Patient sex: M
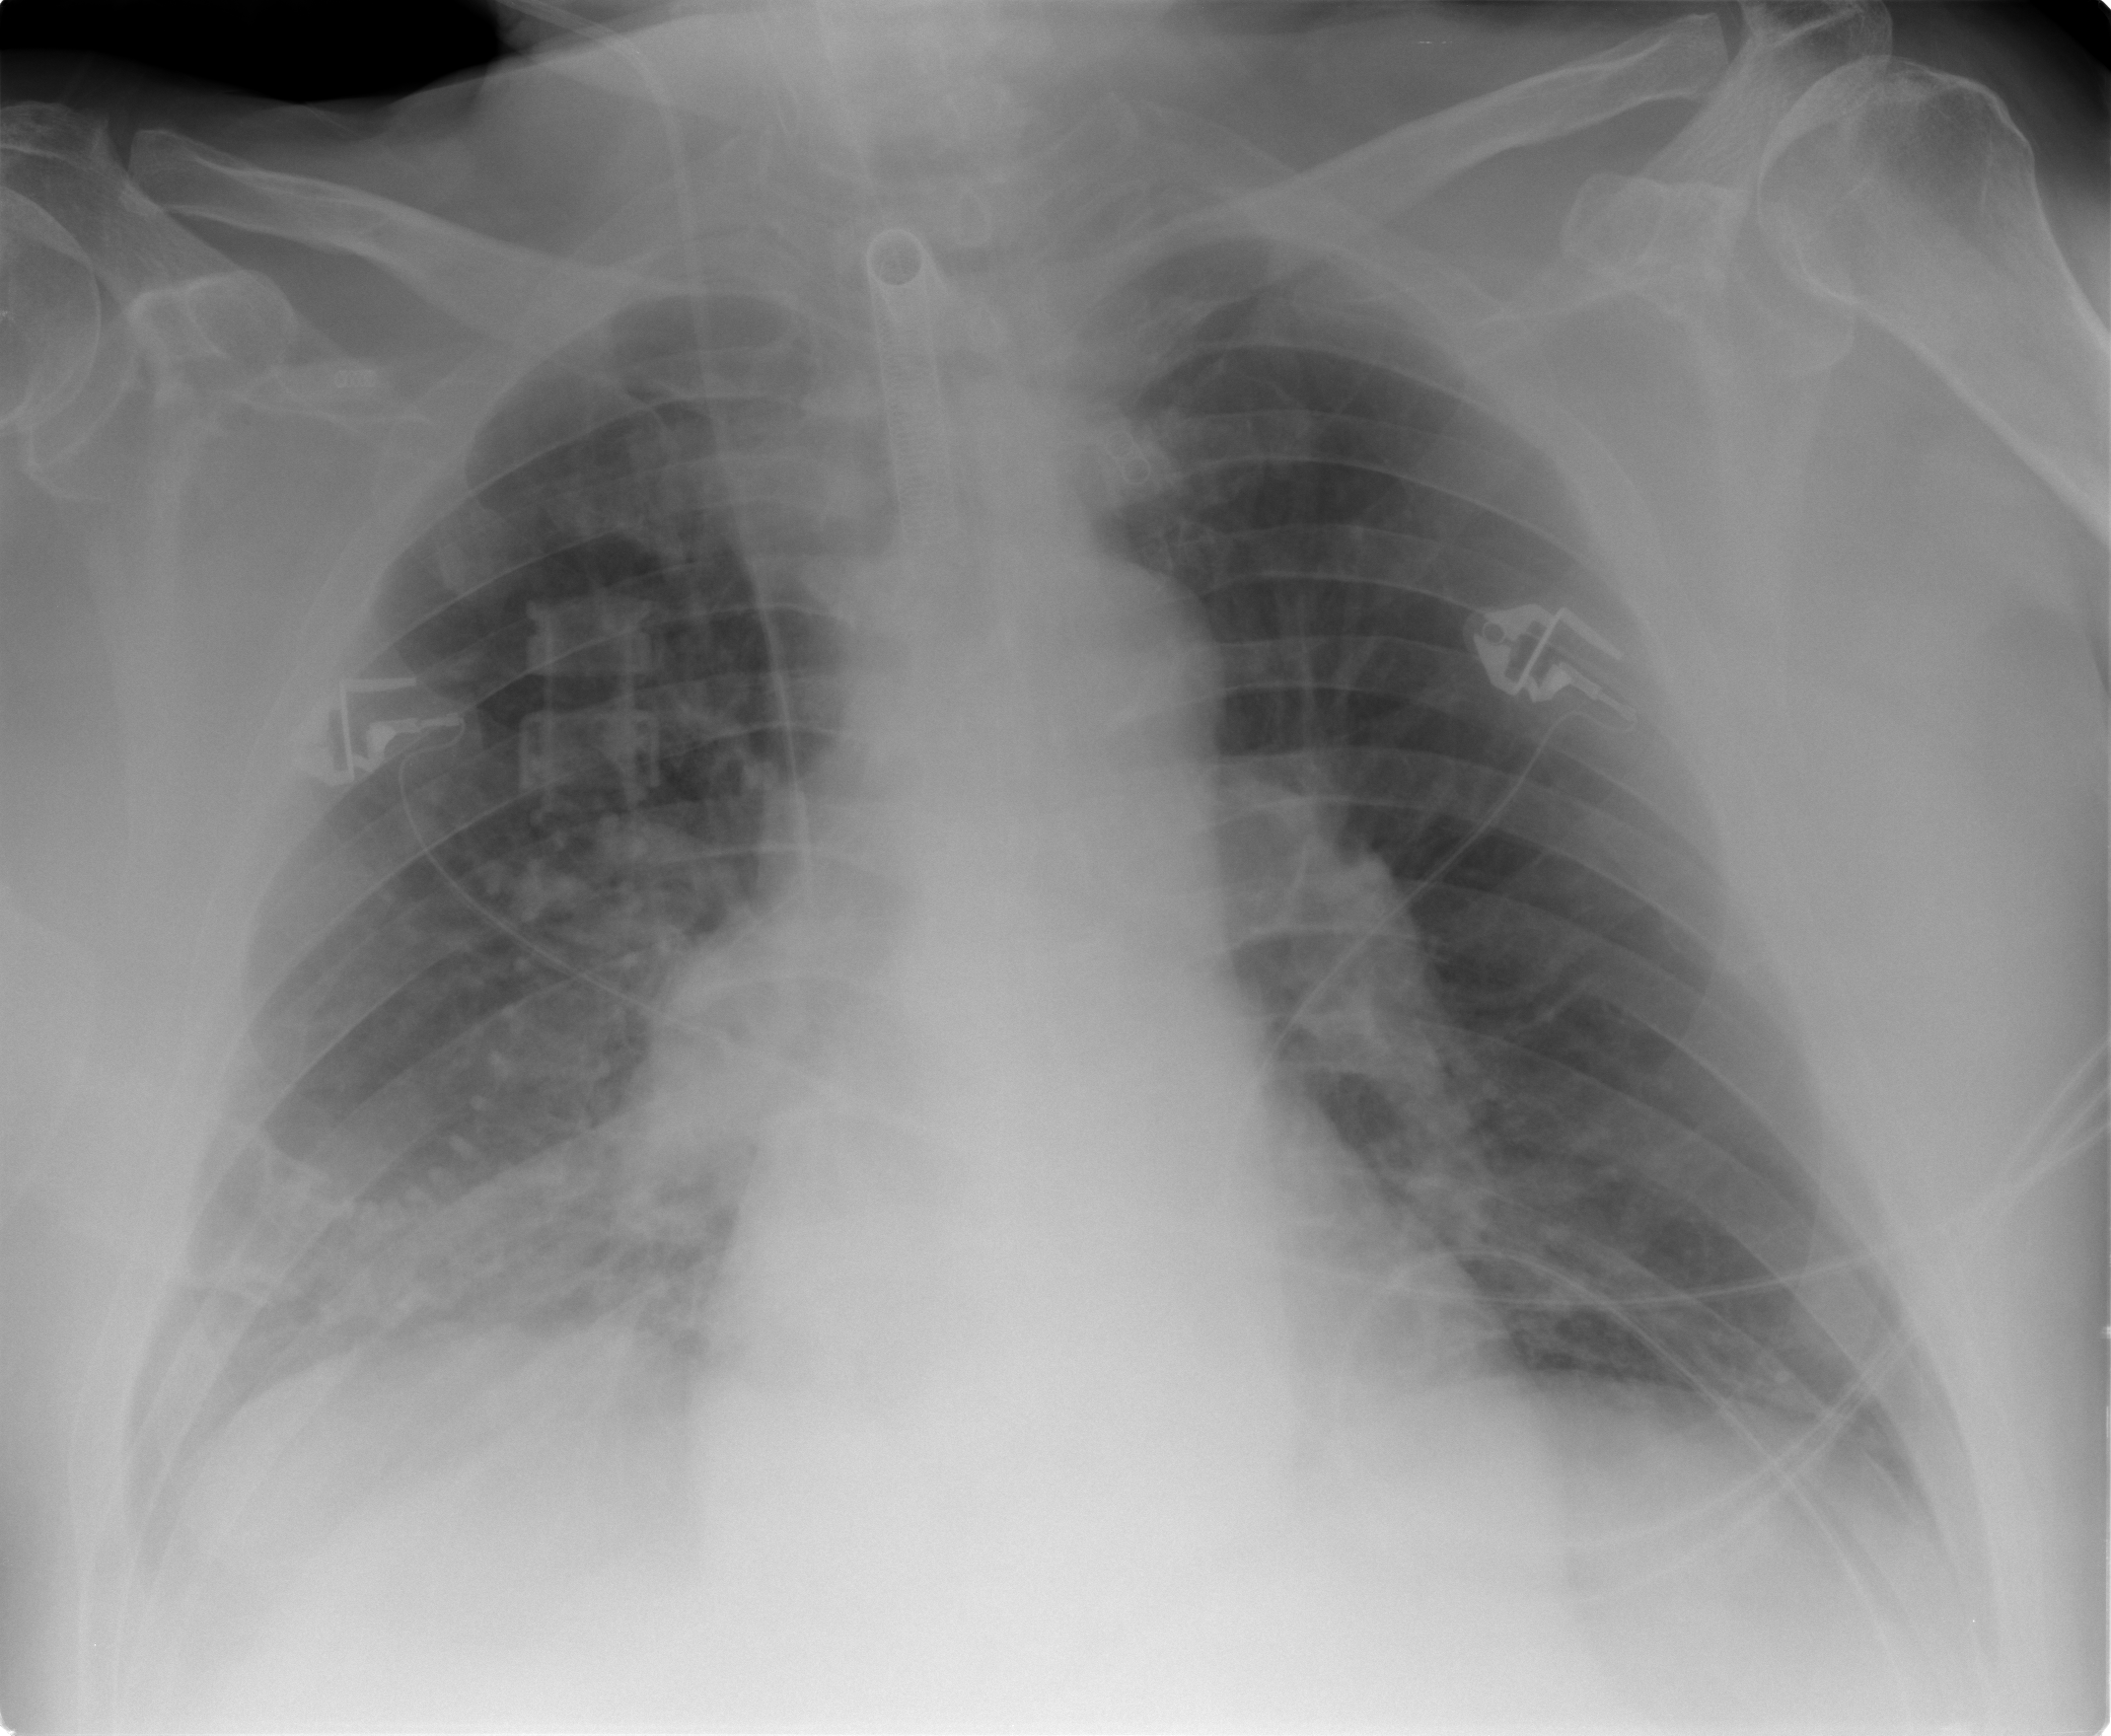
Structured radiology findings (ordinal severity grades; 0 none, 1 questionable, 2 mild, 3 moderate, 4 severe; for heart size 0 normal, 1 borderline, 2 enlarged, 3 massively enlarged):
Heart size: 2
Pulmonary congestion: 2
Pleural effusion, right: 2
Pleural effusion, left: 1
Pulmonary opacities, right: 2
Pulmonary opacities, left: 0
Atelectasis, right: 2
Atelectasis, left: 1